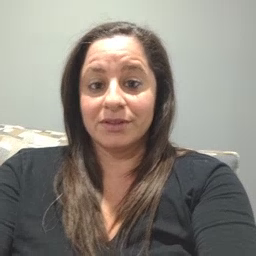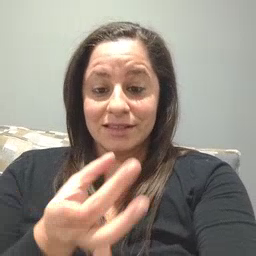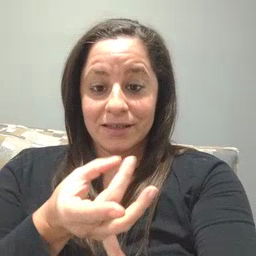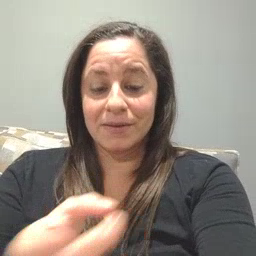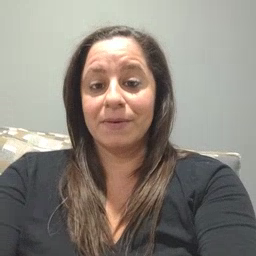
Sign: sticky